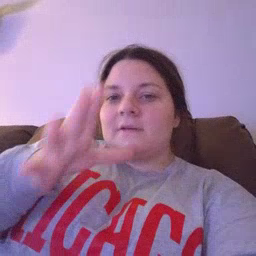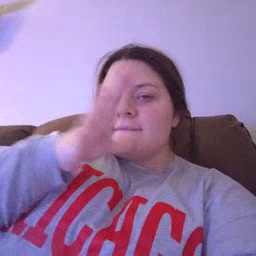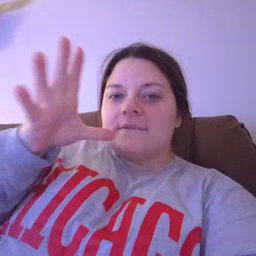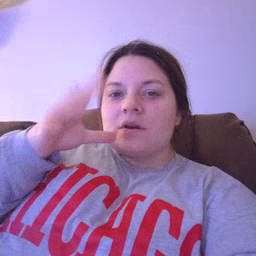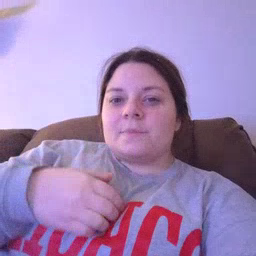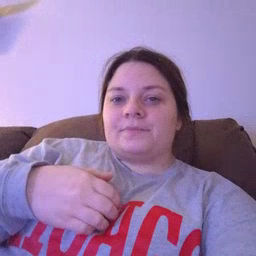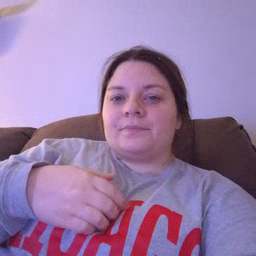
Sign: farm